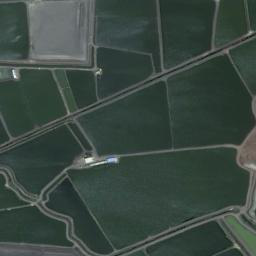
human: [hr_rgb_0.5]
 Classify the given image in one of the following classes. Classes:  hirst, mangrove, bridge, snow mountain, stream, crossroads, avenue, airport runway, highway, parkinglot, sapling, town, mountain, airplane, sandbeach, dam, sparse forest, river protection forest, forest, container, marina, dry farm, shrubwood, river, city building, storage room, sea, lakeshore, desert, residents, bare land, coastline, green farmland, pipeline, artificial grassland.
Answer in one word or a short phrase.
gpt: green farmland